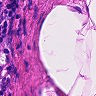
Metastatic tissue present: no